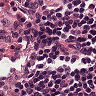
Metastatic tissue present: no